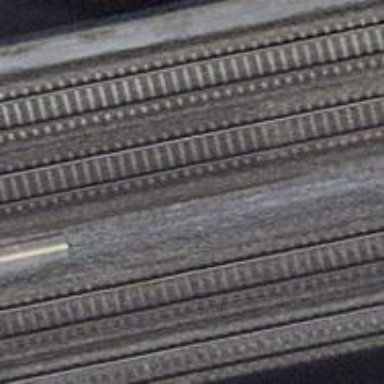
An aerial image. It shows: Railway bridge with electrified contact line. There is one track on the bridge.